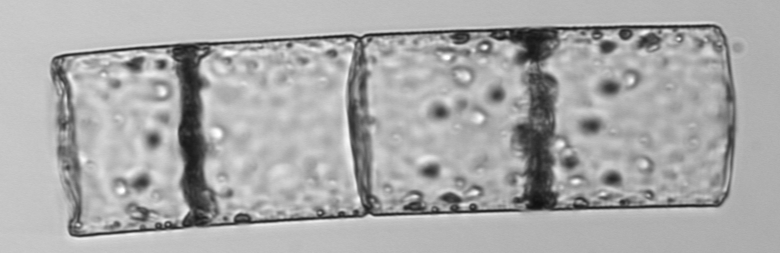
Label: Guinardia_flaccida